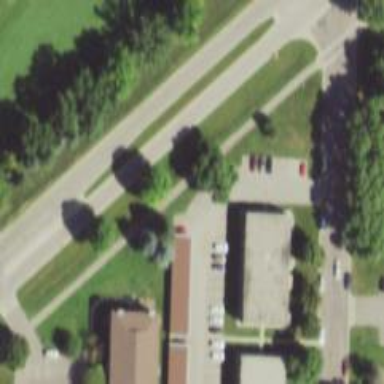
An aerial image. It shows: Median designed for traffic calming.